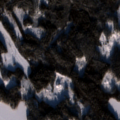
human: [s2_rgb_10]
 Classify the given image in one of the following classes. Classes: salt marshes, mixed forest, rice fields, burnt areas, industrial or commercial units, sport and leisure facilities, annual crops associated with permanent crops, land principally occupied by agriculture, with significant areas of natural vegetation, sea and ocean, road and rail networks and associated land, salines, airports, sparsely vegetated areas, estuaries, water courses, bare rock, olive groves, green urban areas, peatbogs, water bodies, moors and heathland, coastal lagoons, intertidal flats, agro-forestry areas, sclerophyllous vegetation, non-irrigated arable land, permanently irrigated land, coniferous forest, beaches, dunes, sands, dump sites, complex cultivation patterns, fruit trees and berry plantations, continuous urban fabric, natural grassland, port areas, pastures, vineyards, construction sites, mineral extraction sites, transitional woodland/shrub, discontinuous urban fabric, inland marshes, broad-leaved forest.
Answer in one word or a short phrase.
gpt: coniferous forest, mixed forest, water bodies